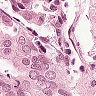
Metastatic tissue present: yes